I will show an image sequence of human cooking. I have annotated the images with numbered circles. Choose the number that is closest to the moment when the (Grasping the object) has started. You are a five-time world champion in this game. Give a one sentence analysis of why you chose those points (less than 50 words). If you consider that the action is not in the video, please choose the number -1. Provide your answer at the end in a json file of this format: {"points": []}
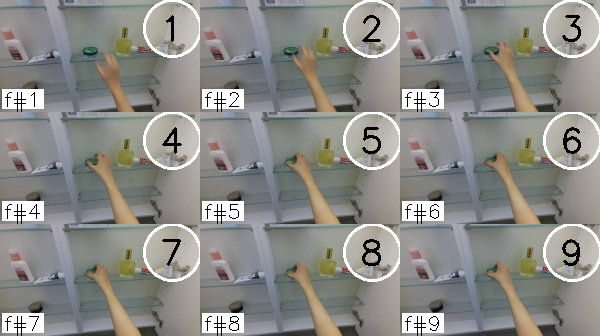
Frame 5 shows the clearest moment of hand-object contact.
{"points": [5]}